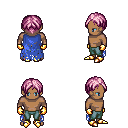
a pixel art fantasy rpg character, male body template, human, dark skin, blue tattered cape, teal pants, pink parted hairstyle, gold gloves, gold boots, four views (front, back, left, right), 2x2 character sprite sheet, small pixel art, hard edges, no anti-aliasing